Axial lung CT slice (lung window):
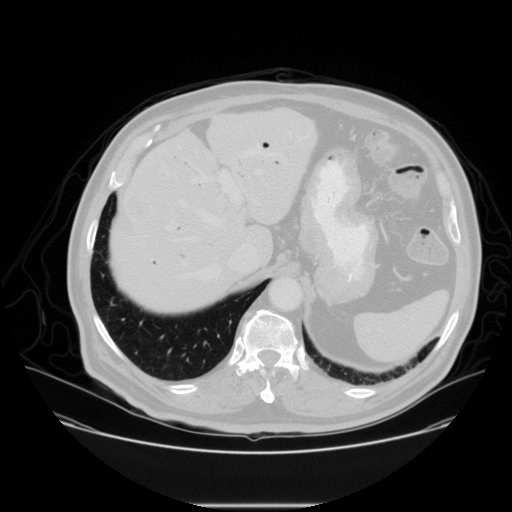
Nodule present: no